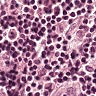
Metastatic tissue present: no